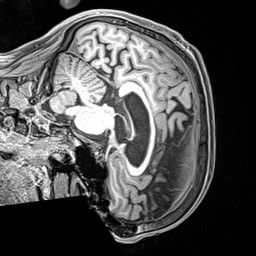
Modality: T1w
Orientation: sagittal
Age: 72
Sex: male
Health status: healthy
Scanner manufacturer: siemens
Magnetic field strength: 3 T
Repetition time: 2.4 s
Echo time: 0.00217 s